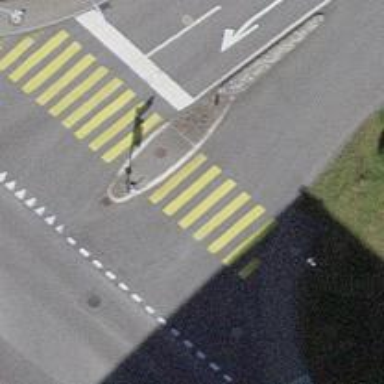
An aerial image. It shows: Crossing with traffic signals and pedestrian island. The crossing is labeled as "puffin".